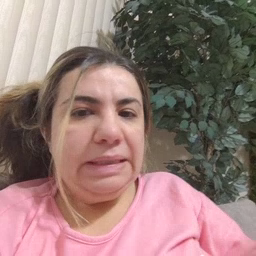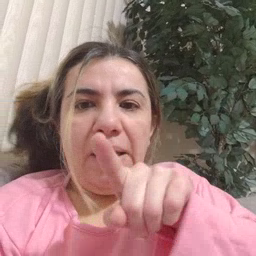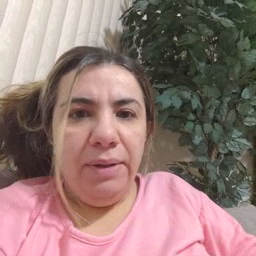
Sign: same